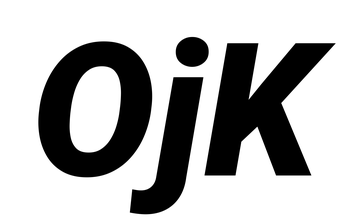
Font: Roboto-Italic_Black_Italic